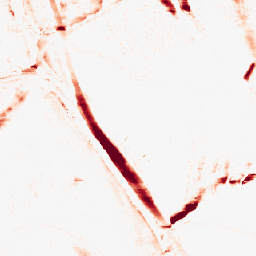
Category: morphological
Decomposition family: morphological_ellipse
Decomposition parameters: operation: opening
width: 5
height: 20
Upsampling method: nearest
Upsampling parameters: scale: 4
Upsampling scale: 4